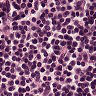
Metastatic tissue present: no